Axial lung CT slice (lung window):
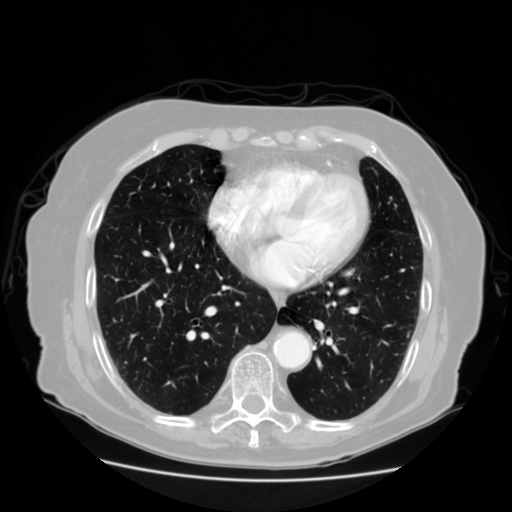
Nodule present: no